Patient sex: M
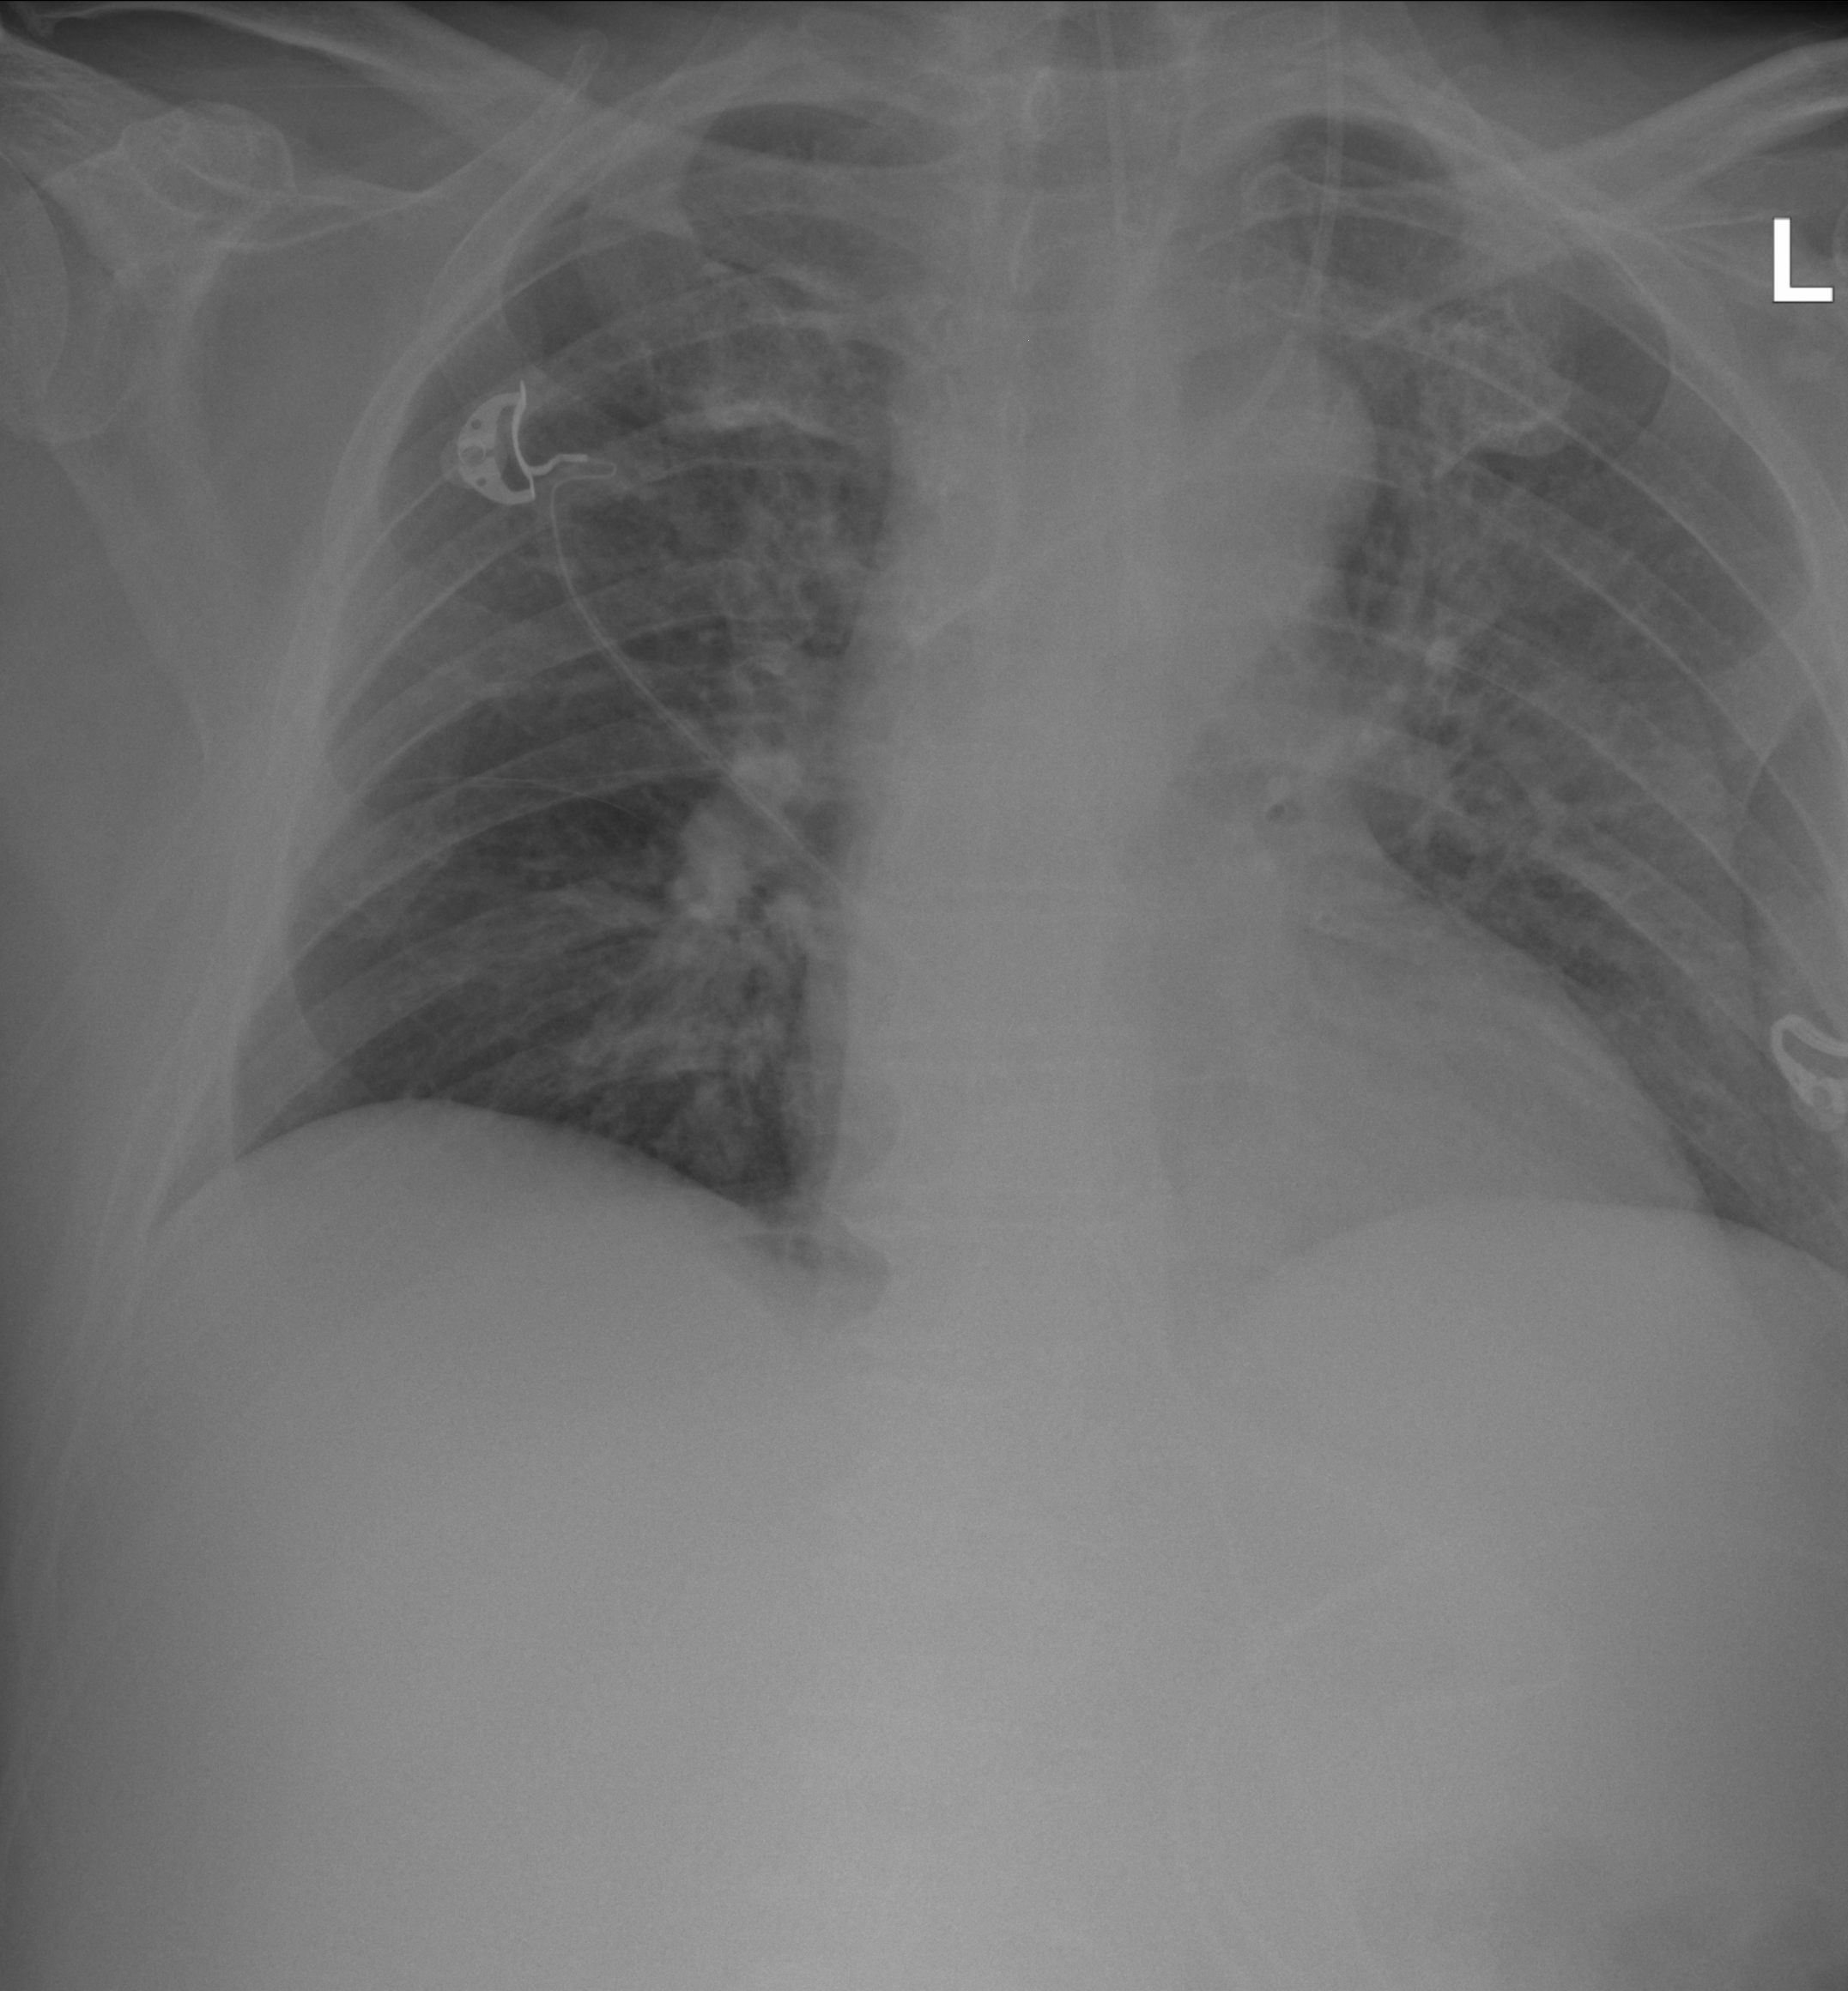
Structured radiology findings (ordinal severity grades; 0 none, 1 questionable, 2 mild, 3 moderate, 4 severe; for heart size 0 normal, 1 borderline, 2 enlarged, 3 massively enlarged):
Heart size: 1
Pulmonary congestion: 2
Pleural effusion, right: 0
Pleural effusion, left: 0
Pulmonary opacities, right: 0
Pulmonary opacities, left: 0
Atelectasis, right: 0
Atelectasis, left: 0